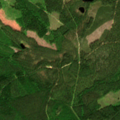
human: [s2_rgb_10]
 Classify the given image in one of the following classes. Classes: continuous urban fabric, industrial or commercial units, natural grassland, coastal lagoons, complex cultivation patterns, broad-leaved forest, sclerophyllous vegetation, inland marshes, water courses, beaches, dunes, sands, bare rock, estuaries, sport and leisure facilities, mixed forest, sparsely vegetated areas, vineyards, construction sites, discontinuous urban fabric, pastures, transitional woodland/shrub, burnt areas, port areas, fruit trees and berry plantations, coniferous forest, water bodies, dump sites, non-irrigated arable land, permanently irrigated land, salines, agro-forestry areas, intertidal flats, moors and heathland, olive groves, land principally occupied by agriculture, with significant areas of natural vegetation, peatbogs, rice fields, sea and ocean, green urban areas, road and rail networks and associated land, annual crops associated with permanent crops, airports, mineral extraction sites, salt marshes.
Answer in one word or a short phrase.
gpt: coniferous forest, mixed forest, transitional woodland/shrub